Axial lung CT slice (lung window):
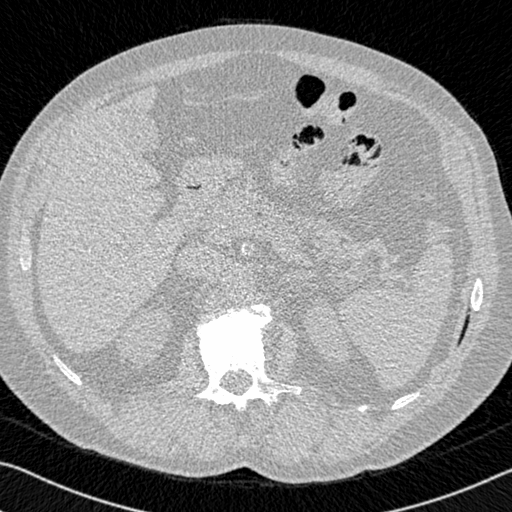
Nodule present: no